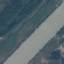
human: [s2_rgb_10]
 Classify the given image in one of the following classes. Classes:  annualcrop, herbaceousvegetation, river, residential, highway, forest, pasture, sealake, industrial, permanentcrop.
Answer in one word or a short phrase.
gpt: River